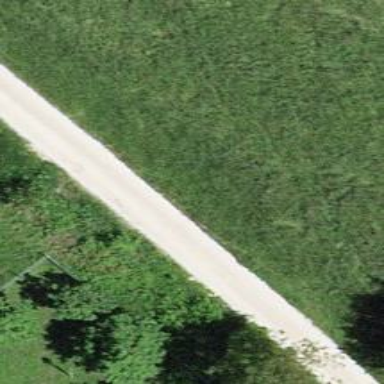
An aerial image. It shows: Compacted track road with grade1 tracktype.